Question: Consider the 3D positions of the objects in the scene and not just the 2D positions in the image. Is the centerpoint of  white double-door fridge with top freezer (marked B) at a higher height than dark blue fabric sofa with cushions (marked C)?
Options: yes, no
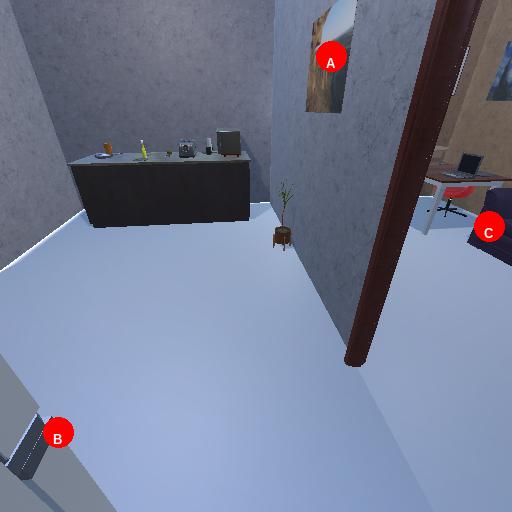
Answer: yes